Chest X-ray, PA view. Patient: 60 years old, sex M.
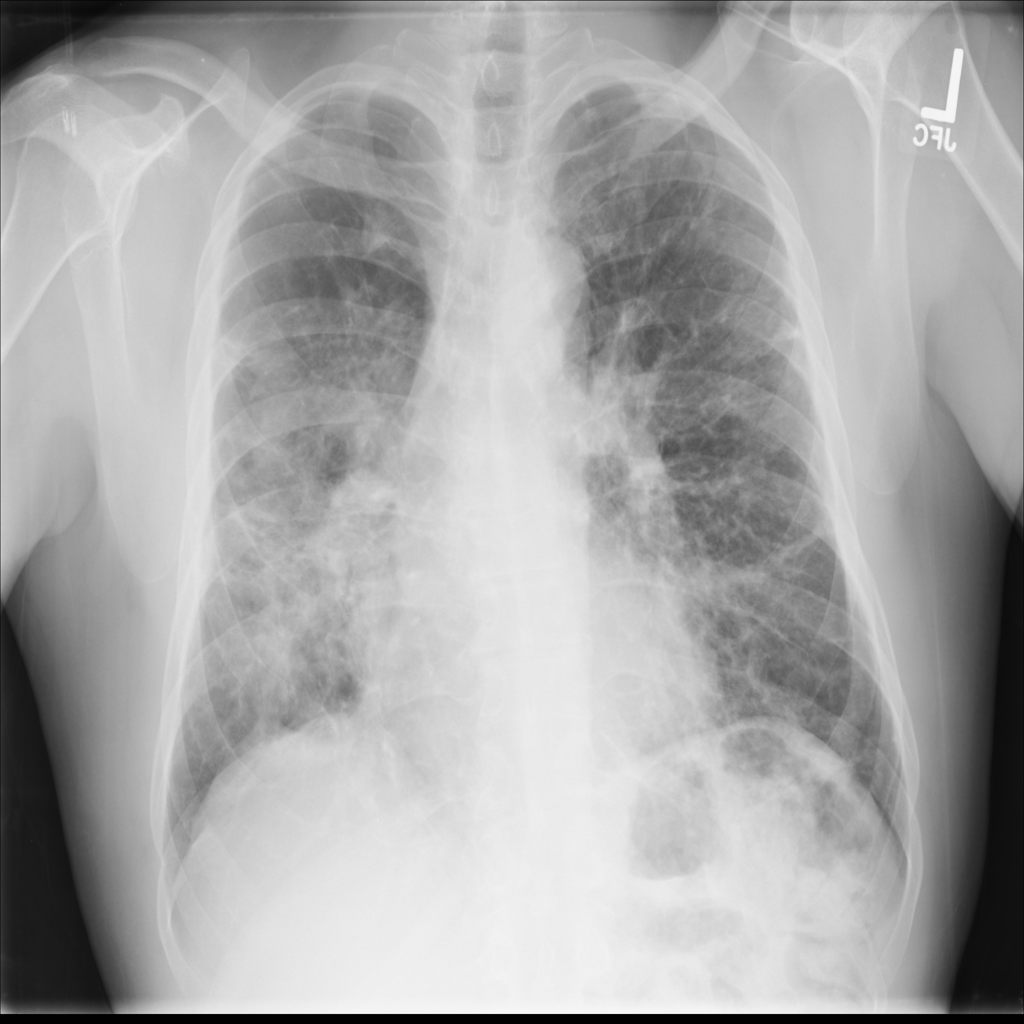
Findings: Consolidation, Nodule